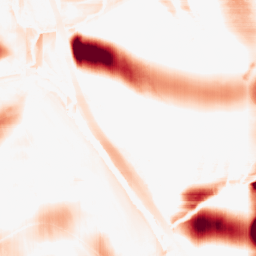
Category: morphological
Decomposition family: rolling_ball
Decomposition parameters: radius: 25
Upsampling method: lanczos
Upsampling parameters: scale: 2
Upsampling scale: 2